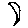
Label: moon